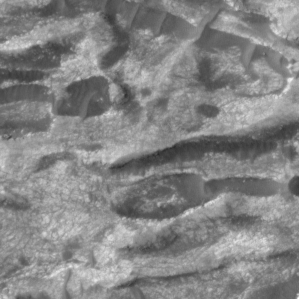
Label: non_frost